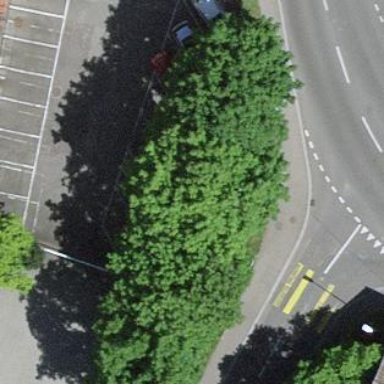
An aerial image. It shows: Parking area along the street side with diagonal orientation.